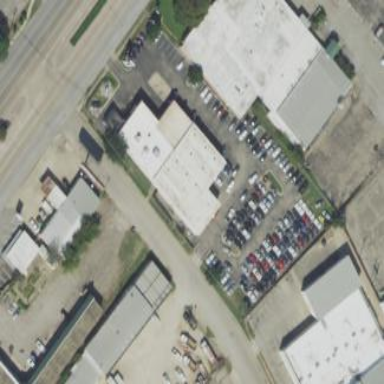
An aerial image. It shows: Commercial building.